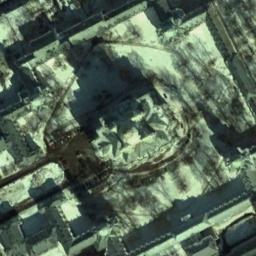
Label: palace